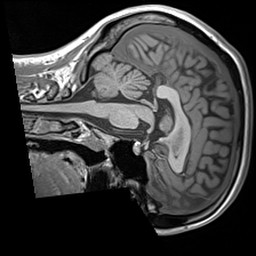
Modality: T1w
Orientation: sagittal
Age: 27
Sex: female
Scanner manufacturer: siemens
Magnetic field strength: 3 T
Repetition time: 1.6 s
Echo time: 0.00236 s